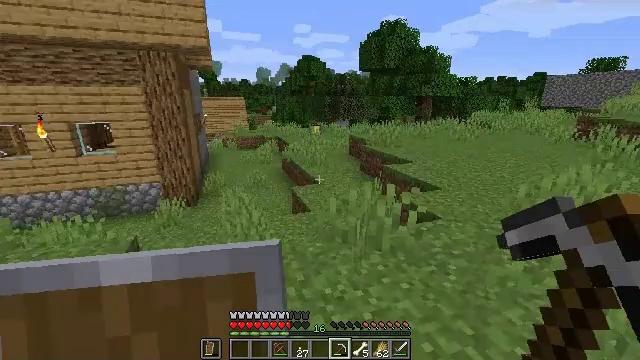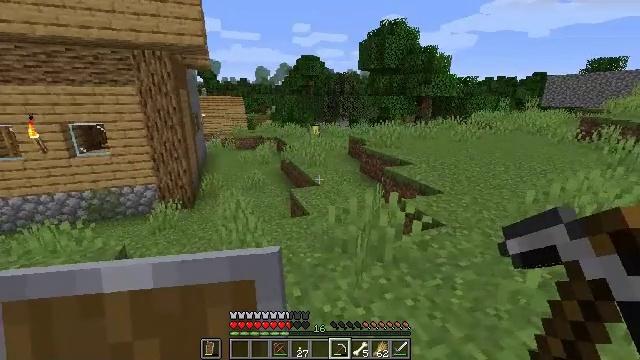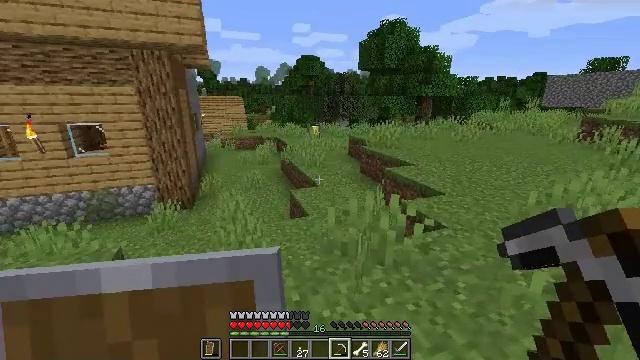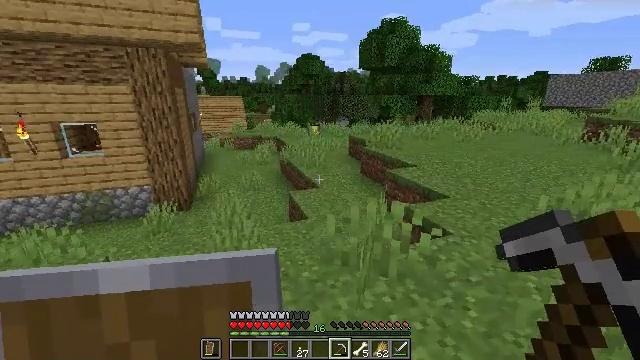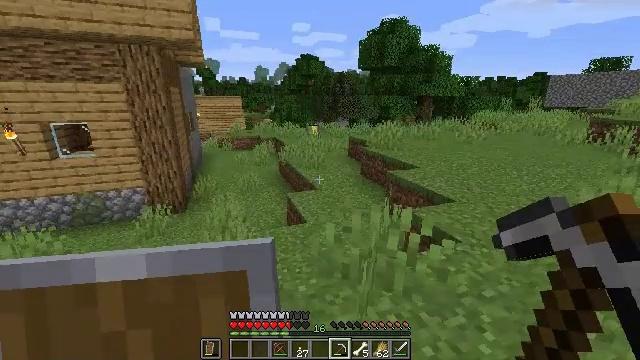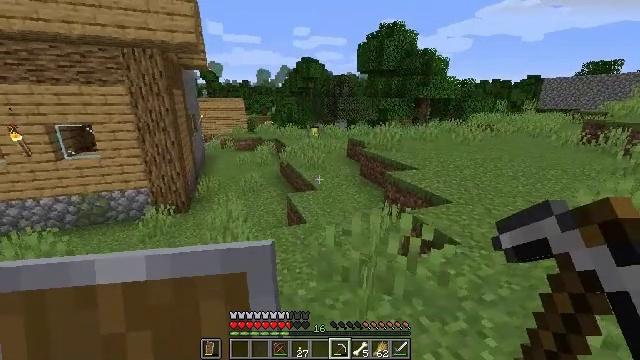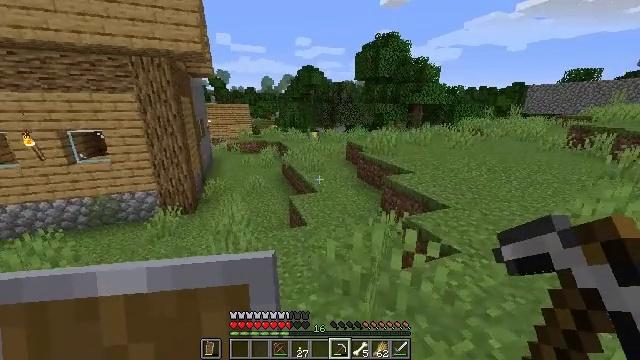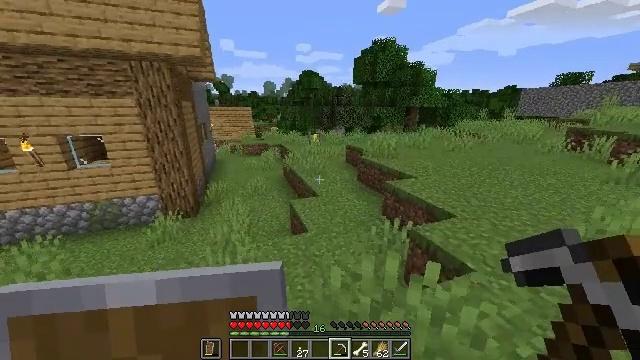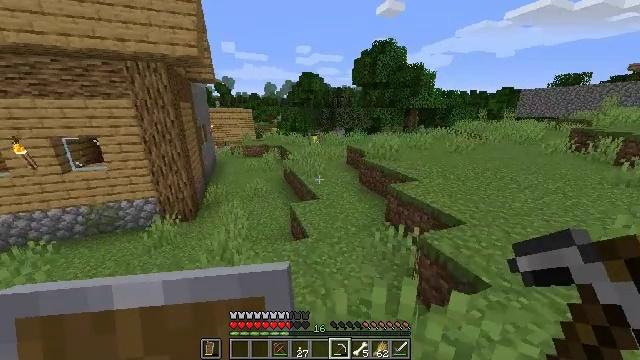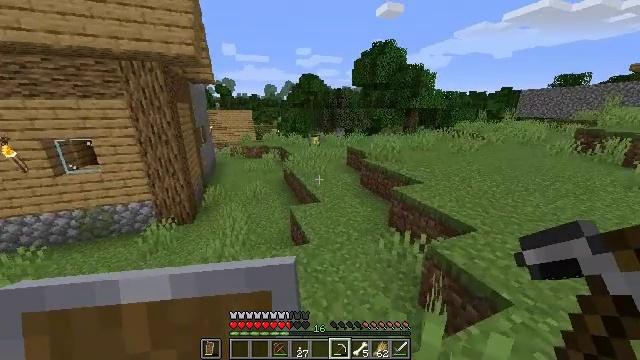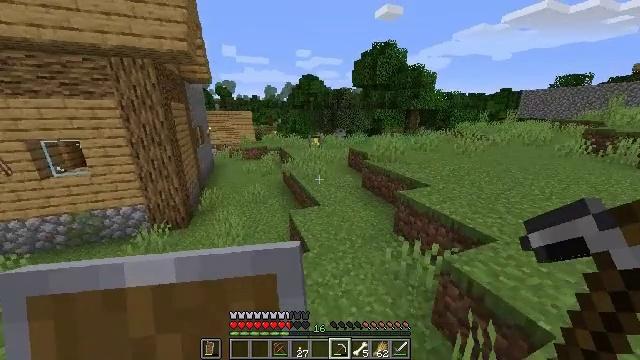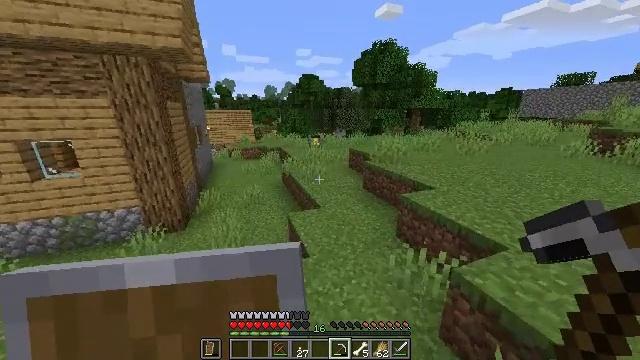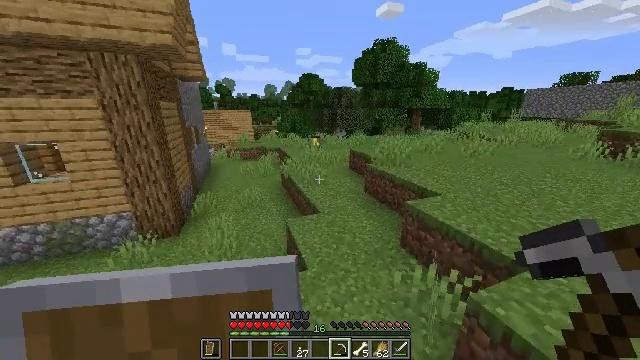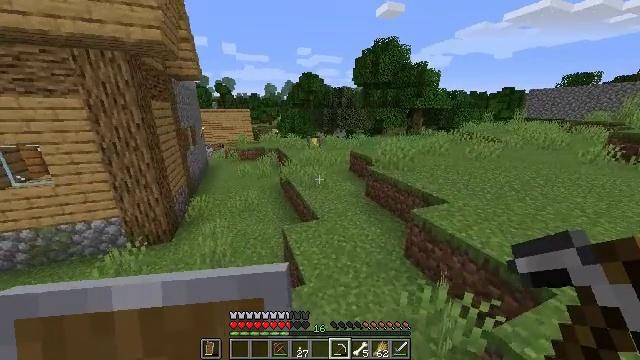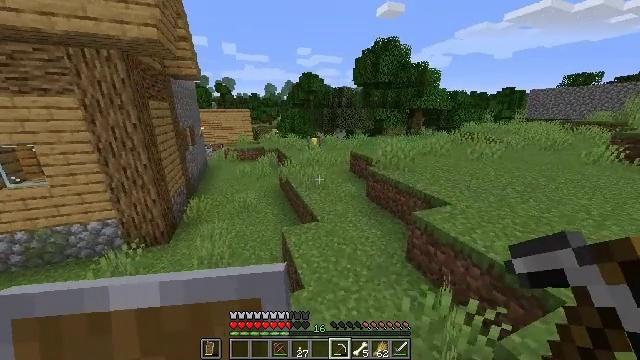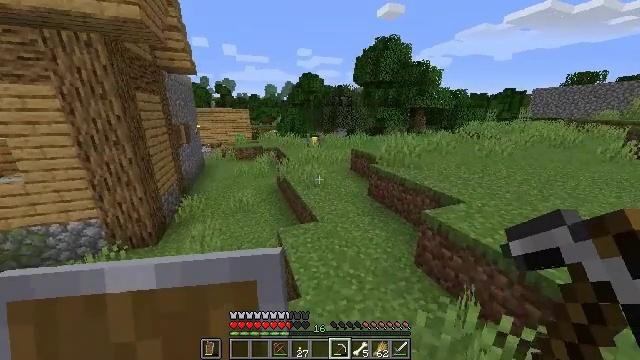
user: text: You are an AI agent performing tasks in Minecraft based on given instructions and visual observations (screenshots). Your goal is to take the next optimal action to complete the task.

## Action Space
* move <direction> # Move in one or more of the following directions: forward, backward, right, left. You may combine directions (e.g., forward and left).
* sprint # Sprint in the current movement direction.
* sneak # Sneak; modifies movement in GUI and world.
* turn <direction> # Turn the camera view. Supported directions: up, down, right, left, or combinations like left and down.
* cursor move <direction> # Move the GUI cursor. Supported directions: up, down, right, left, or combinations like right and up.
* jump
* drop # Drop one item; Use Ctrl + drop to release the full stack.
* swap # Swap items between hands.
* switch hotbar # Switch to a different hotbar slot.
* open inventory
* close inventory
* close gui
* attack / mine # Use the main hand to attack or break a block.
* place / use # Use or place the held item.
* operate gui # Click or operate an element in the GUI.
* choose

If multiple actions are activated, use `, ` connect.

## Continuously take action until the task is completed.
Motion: motion action
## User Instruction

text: Gather the bell for your inventory.
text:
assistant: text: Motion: move forward
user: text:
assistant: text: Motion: move forward
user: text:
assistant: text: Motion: no_op
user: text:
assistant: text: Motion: move forward
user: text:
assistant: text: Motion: move forward
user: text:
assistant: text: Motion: move forward
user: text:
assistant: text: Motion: move forward
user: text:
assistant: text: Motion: move forward
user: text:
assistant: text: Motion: move forward
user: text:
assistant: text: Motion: move forward
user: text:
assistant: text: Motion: move forward
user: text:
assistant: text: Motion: move forward
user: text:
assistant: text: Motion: move forward
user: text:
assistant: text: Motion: move forward
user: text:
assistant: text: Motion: move forward
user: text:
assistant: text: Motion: move forward
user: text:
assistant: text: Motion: move forward
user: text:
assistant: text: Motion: move forward
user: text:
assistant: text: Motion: move forward
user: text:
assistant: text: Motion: move forward
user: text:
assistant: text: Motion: move forward
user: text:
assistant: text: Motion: move forward
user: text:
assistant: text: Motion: move forward
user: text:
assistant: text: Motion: move forward
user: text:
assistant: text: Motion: move forward
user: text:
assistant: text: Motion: move forward
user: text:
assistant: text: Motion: move forward
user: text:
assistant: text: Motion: move forward
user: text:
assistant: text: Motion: move forward
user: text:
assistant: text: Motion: move forward, turn left